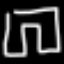
Label: pants